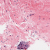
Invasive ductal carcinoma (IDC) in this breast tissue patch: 0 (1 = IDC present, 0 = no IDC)